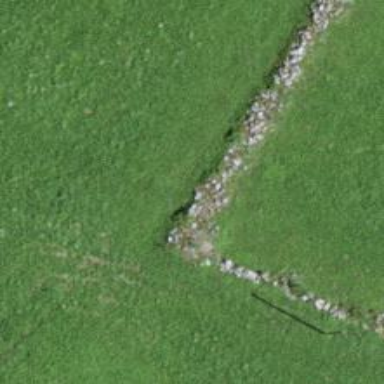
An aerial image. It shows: Wall made of dry stone.